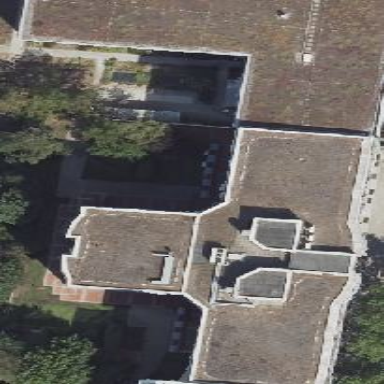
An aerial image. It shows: Office building.